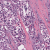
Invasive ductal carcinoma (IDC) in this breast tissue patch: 1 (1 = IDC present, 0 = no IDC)